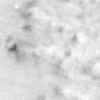
Label: no_change